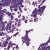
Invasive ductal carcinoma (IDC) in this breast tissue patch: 1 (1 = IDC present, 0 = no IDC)